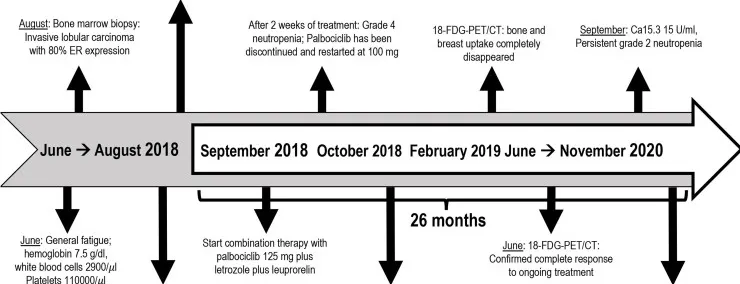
Relevant clinical data and therapies from diagnosis till now organized as a timeline.
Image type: chart (chart)